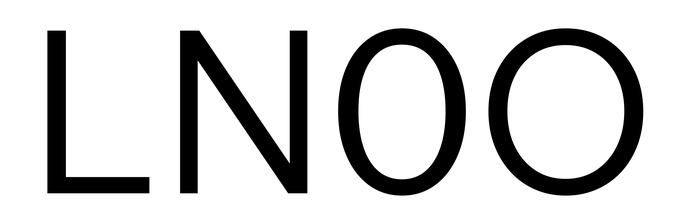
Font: InstrumentSans_Regular